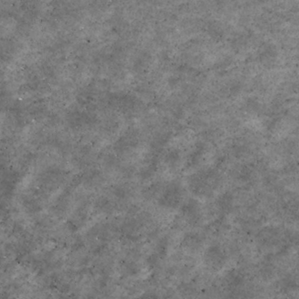
Label: non_frost